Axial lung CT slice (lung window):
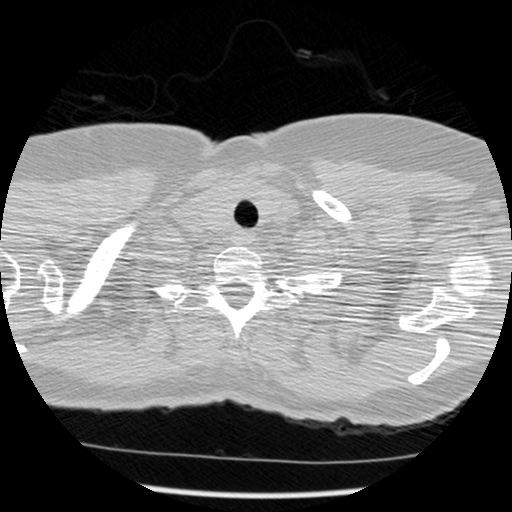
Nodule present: no